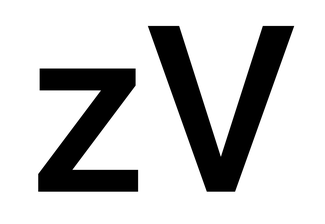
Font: Roboto_Medium